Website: apple
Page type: account-selection
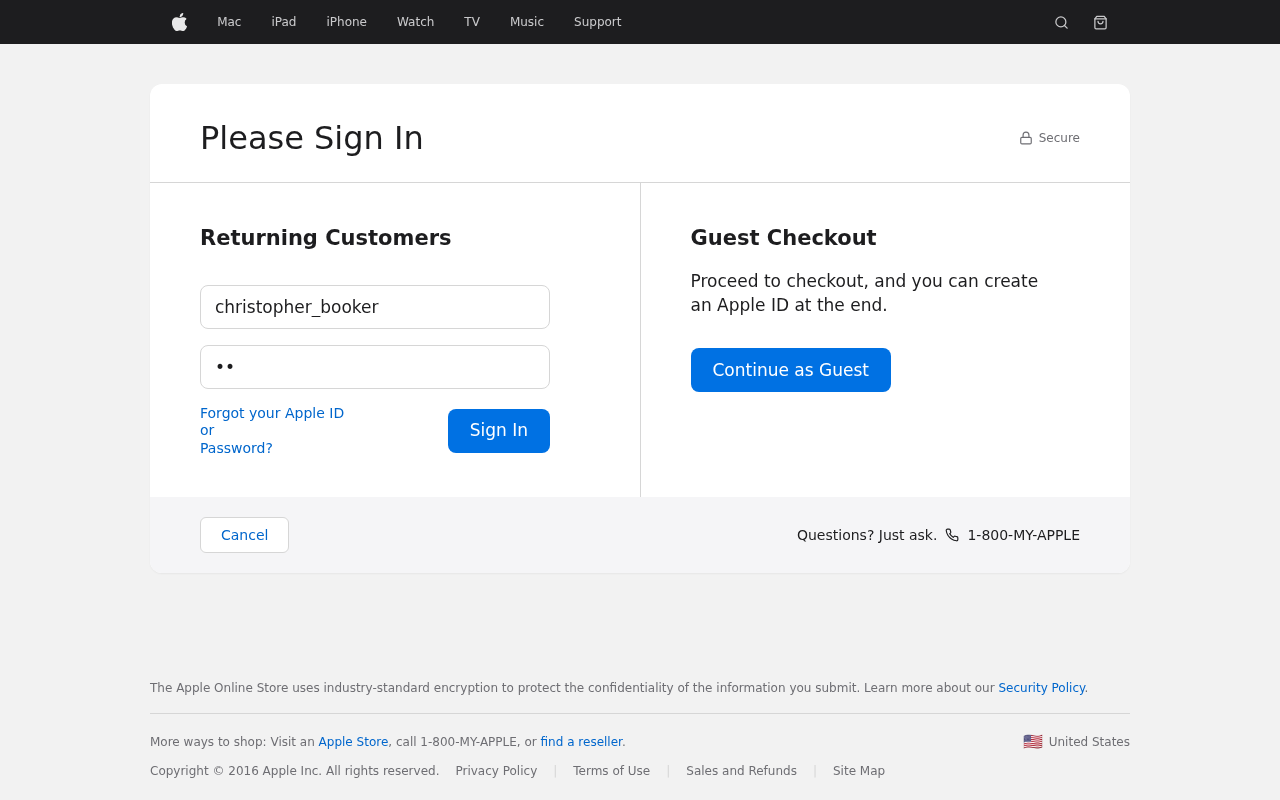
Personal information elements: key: PII_LOGIN_USERNAME
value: christopher_booker